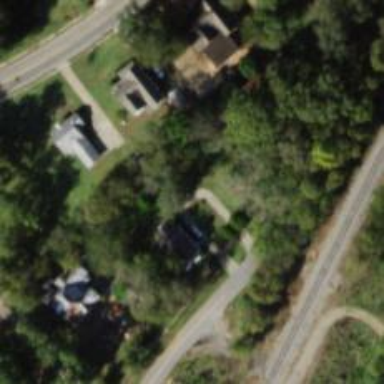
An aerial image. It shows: Driveway leading to service road.